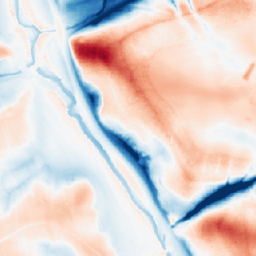
Category: classical
Decomposition family: gaussian_anisotropic
Decomposition parameters: sigma_x: 10
sigma_y: 20
Upsampling method: nearest
Upsampling parameters: scale: 4
Upsampling scale: 4